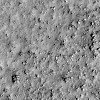
Atmospheric dust classification: not_dusty